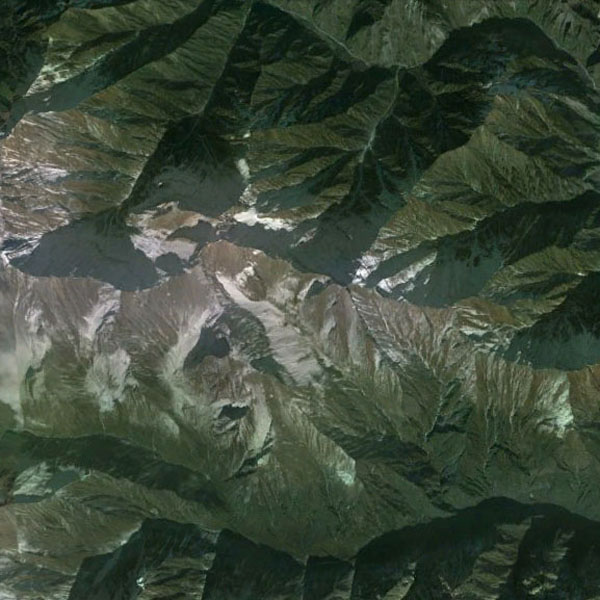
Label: Mountain